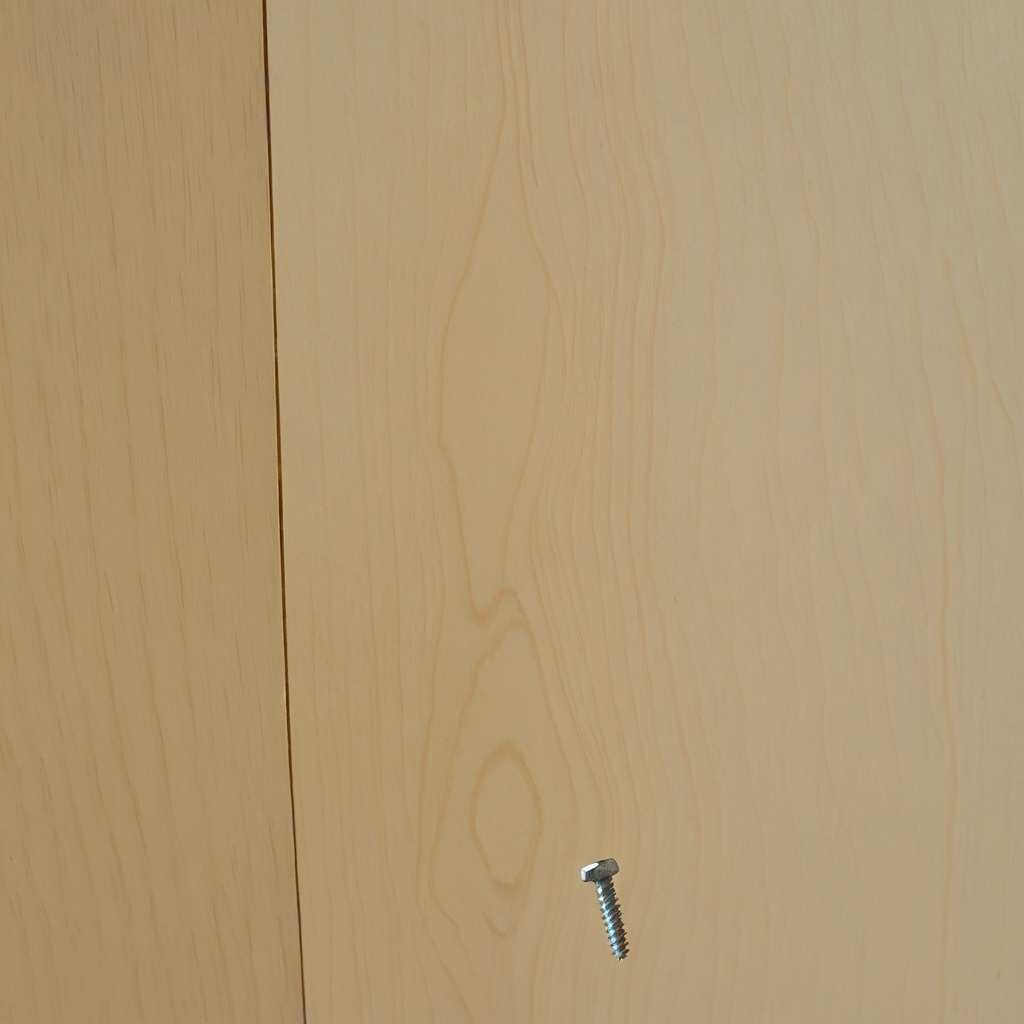
A metal screw lying on the plywood surface in a paint workshop lit by afternoon window light.